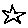
Label: star